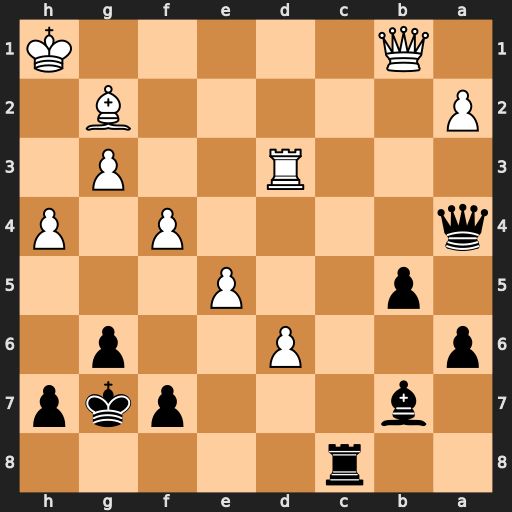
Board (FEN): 2r5/1b3pkp/p2P2p1/1p2P3/q4P1P/3R2P1/P5B1/1Q5K
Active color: b
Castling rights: -
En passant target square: -
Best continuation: Bxg2+ Kxg2 Qe4+ Kf2 Rc3 Rxc3 Qxb1